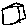
Label: square